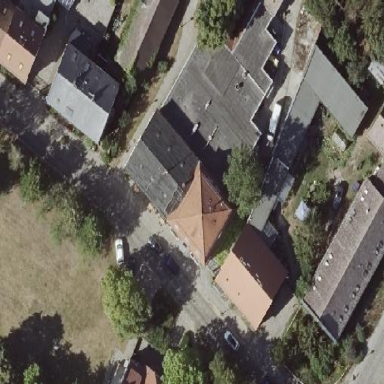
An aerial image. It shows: Restaurant building.